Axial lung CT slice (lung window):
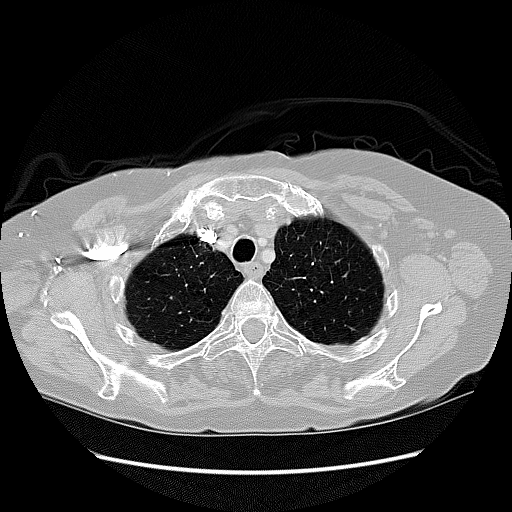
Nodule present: no